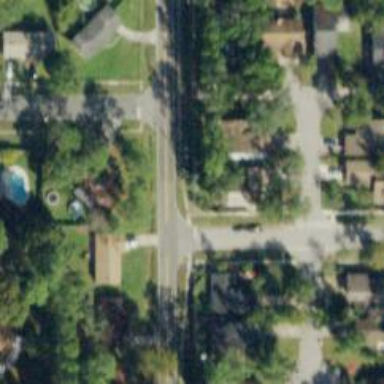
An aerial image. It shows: Unmarked crossing on the road.